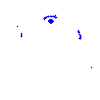
Particle: electron